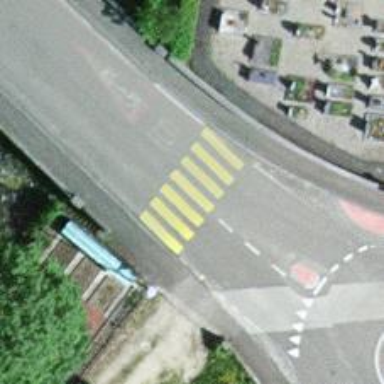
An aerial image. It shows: Marked crossing on the road.